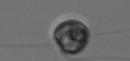
Label: flagellate_morphotype1